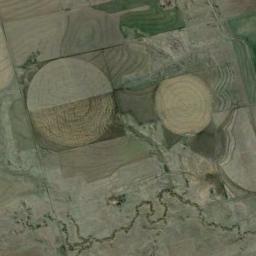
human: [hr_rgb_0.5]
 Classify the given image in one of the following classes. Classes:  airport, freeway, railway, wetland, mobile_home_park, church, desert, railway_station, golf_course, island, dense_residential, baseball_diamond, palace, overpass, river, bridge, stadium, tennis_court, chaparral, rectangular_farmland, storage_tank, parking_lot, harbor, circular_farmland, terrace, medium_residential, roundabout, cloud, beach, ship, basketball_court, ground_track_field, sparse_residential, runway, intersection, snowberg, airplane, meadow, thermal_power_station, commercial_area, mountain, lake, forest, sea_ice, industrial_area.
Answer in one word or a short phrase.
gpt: circular_farmland